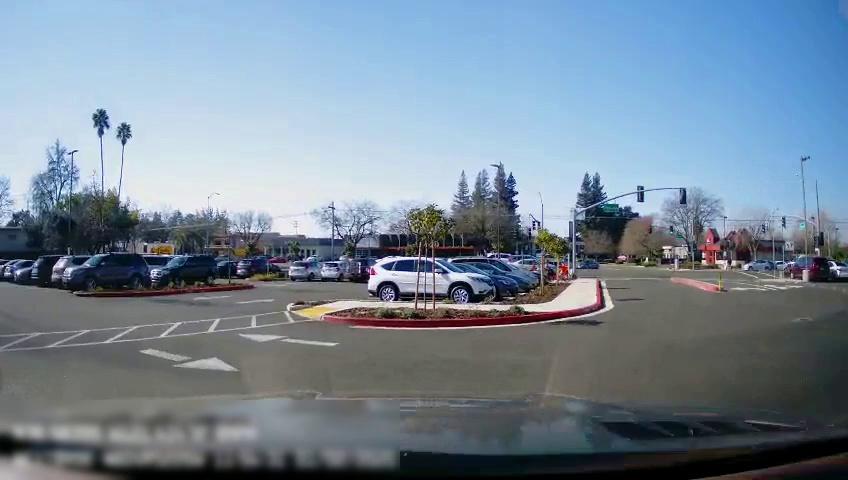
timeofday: Day
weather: Sunny
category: Drivable Space
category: Vehicles | SUV
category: Vehicles | SUV
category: Vehicles | Car
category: Vehicles | Car
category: Vehicles | Car
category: Vehicles | SUV
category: Vehicles | Car
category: Vehicles | Car
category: Vehicles | SUV
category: Vehicles | Car
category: Vehicles | SUV
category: Vehicles | Car
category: Vehicles | SUV
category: Vehicles | Car
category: Vehicles | Car
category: Vehicles | SUV
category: Vehicles | SUV
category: Vehicles | SUV
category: Vehicles | SUV
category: Vehicles | SUV
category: Vehicles | Car
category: Vehicles | Car
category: Vehicles | Car
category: Traffic | Signs
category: Traffic | Lights
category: Traffic | Lights
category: Traffic | Lights
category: Traffic | Signs